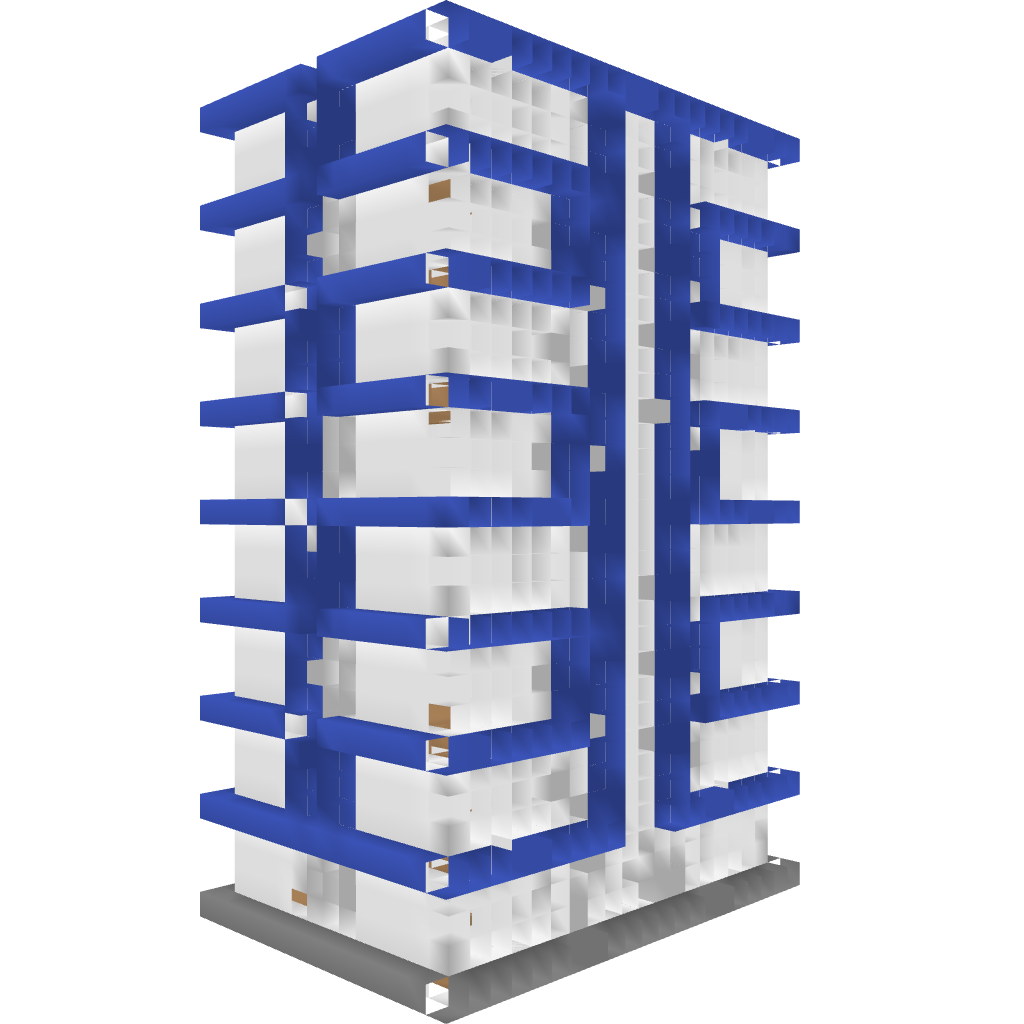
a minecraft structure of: Modern Skyscraper #3 bad low quality